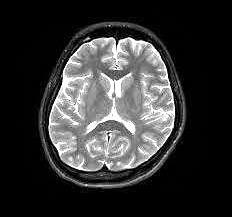
Label: notumor